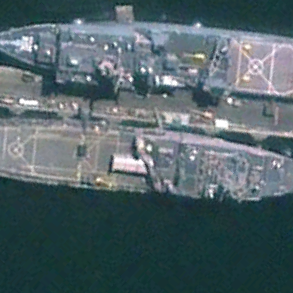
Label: combat